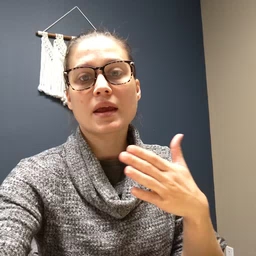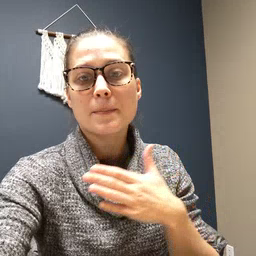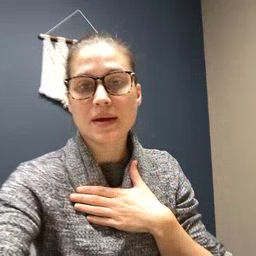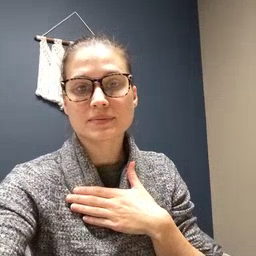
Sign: minemy